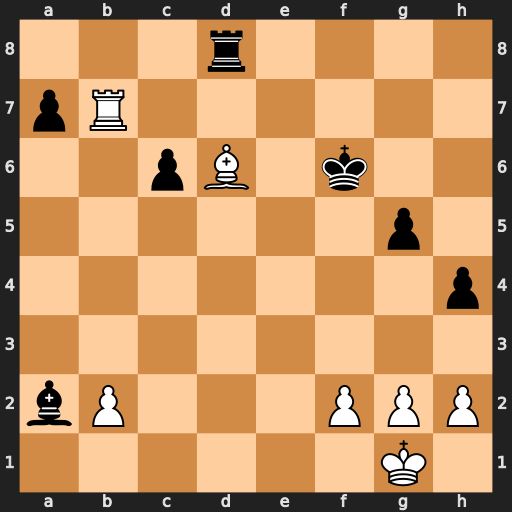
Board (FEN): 3r4/pR6/2pB1k2/6p1/7p/8/bP3PPP/6K1
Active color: w
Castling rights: -
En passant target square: -
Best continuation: Be7+ Kg6 Bxd8